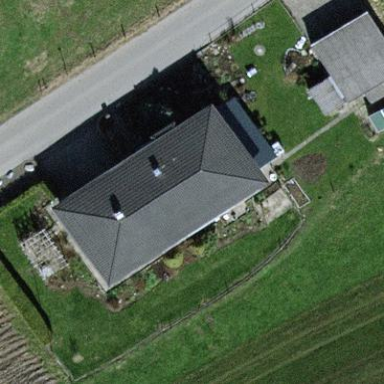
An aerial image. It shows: Simple house.